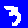
Digit: 3